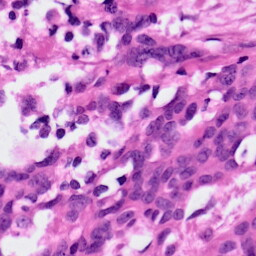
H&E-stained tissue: Ovarian